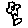
Label: flower